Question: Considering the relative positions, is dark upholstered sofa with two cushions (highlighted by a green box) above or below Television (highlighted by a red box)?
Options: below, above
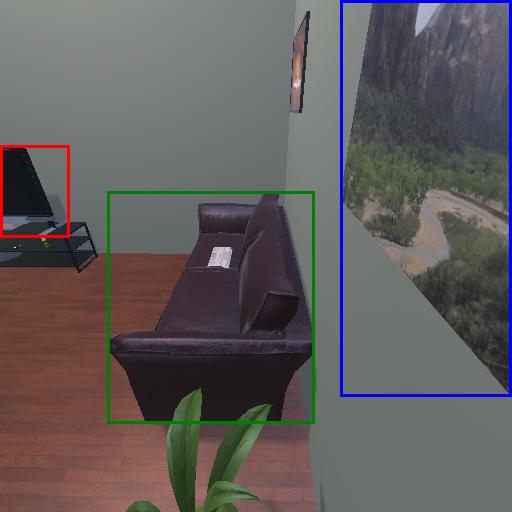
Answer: below